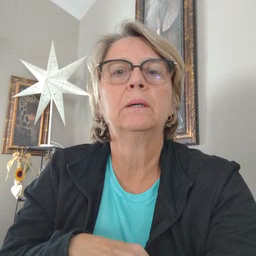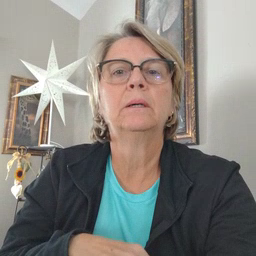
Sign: cowboy